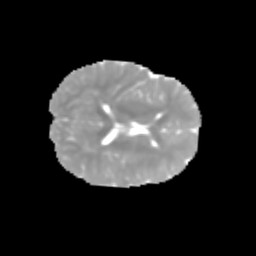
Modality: MD
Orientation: axial
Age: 6
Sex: male
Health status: healthy